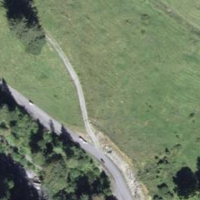
EUNIS habitat code: 45
Species observed at this site:
Succisa pratensis